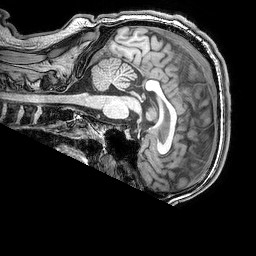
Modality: T1w
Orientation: sagittal
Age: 25
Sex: male